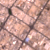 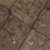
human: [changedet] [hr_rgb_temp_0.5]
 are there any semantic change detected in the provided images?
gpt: No changes to mention.